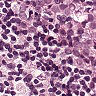
Metastatic tissue present: yes